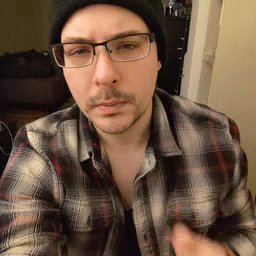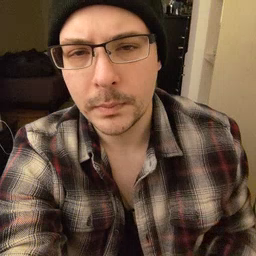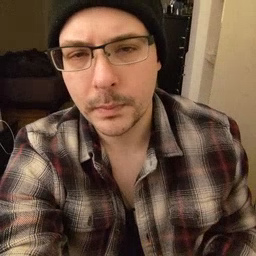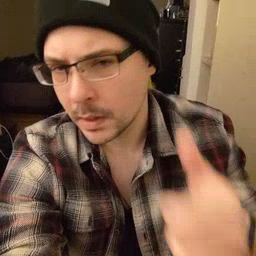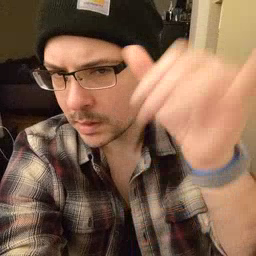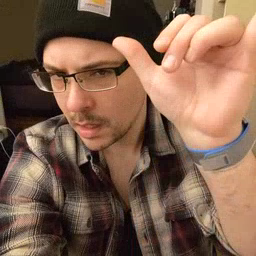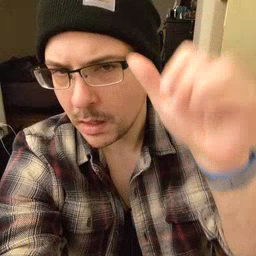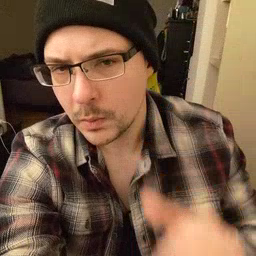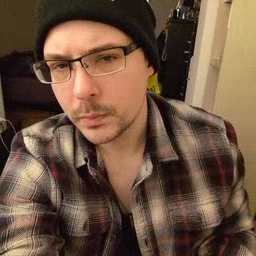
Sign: cow